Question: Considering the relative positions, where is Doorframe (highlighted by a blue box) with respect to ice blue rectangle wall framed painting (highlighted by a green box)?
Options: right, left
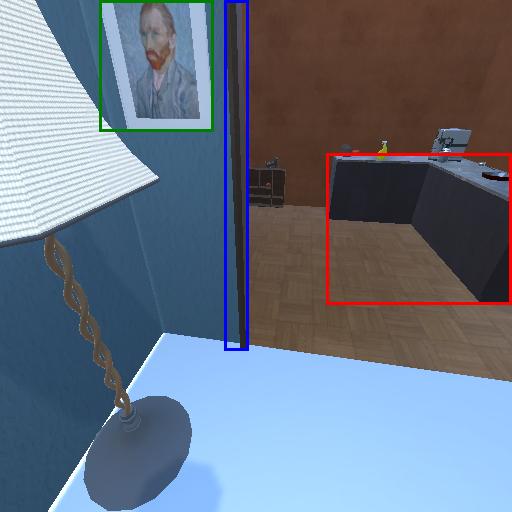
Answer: right